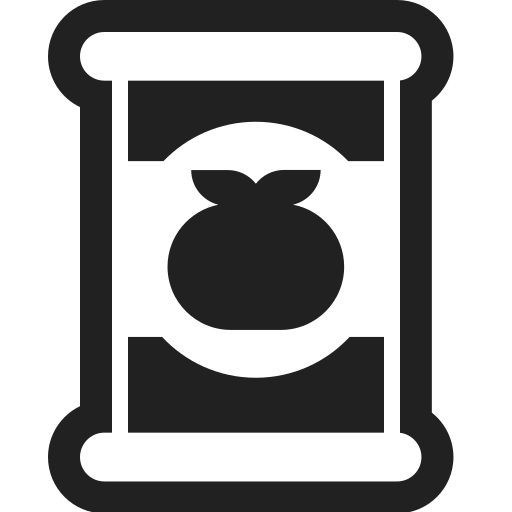
canned food high contrast